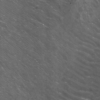
Label: not_dusty